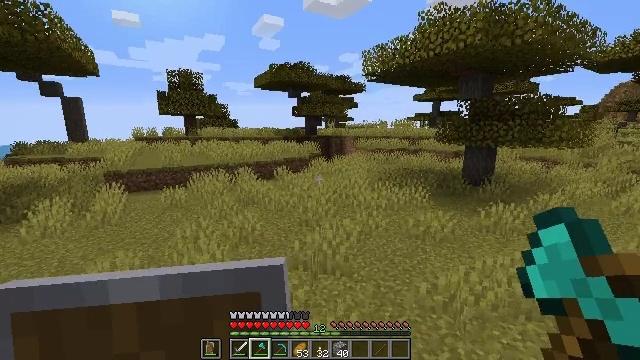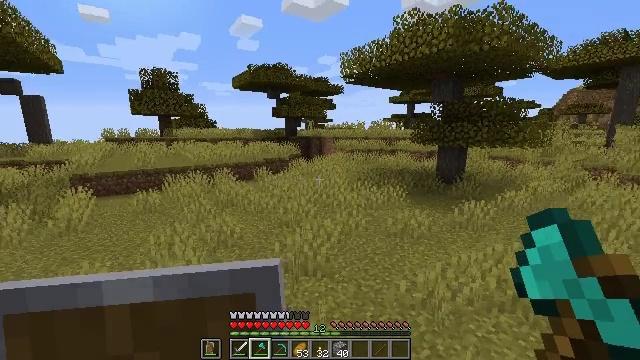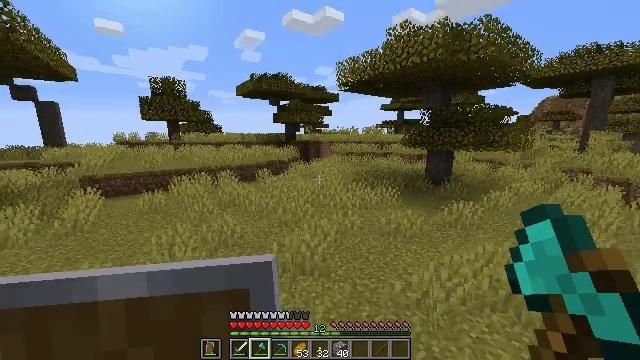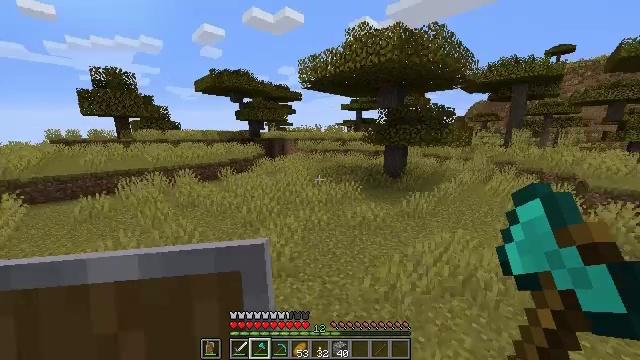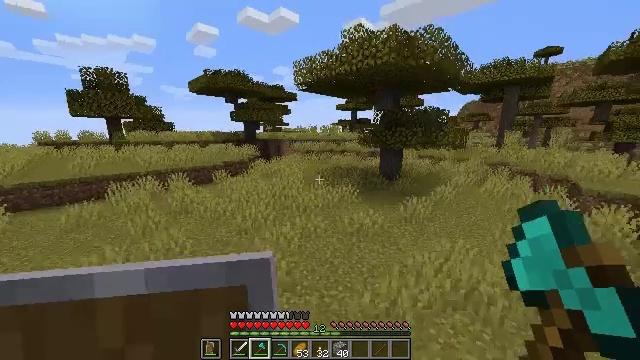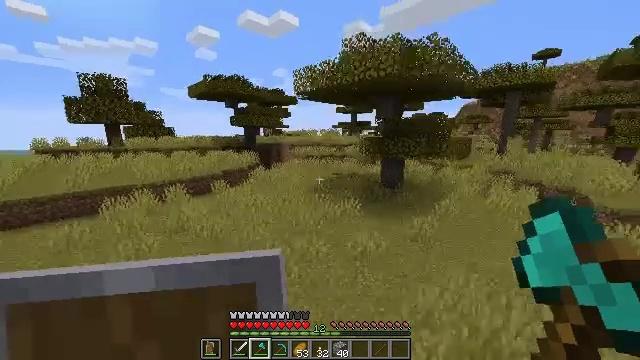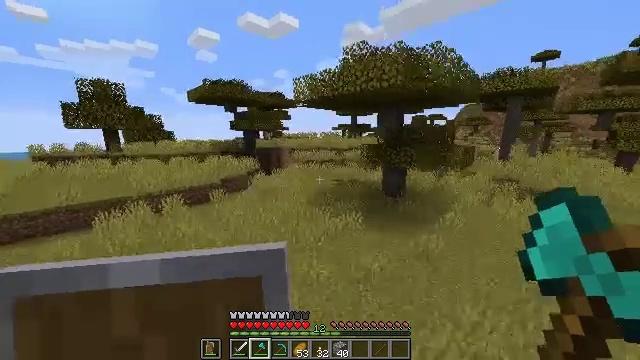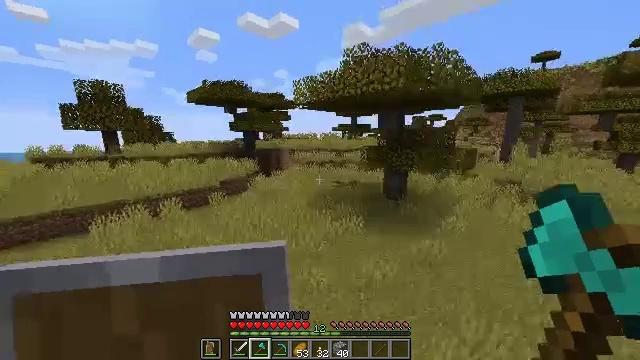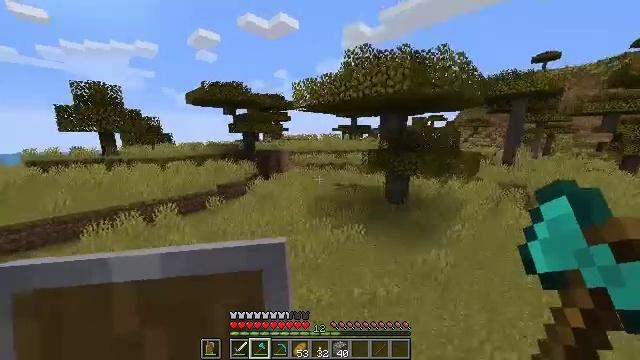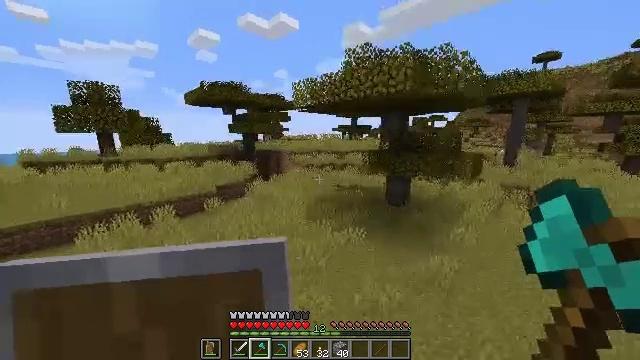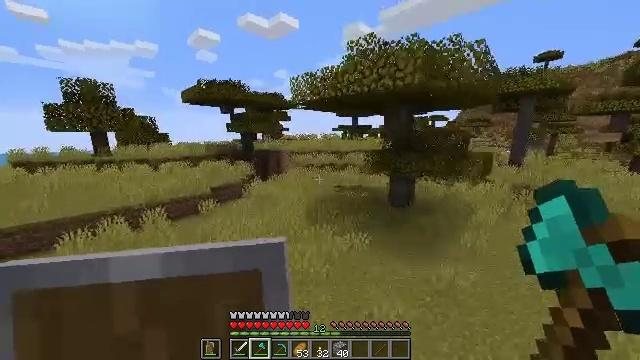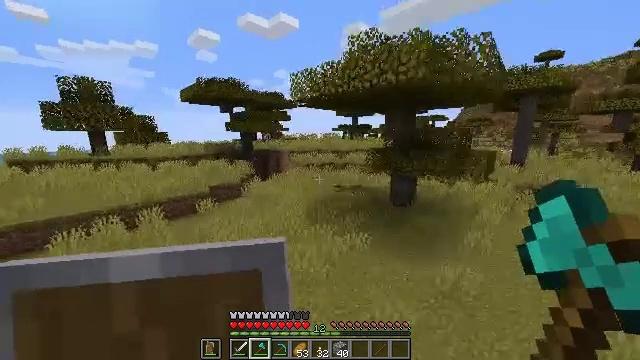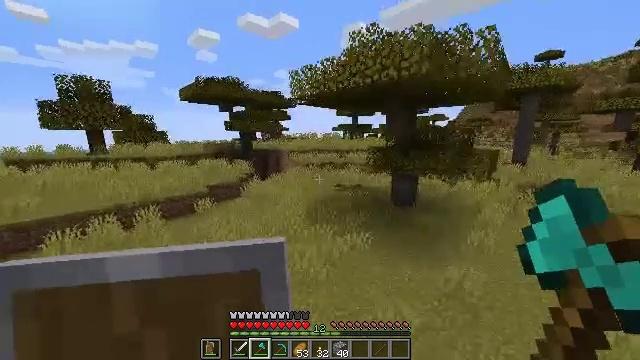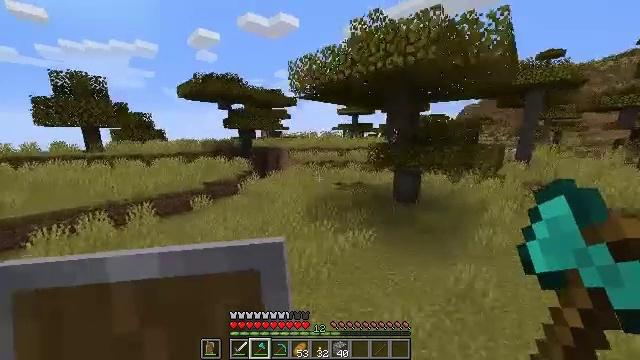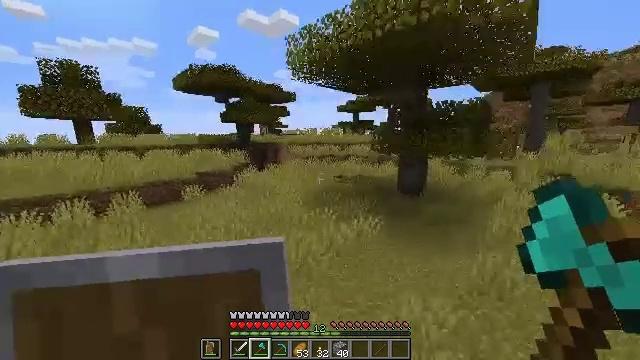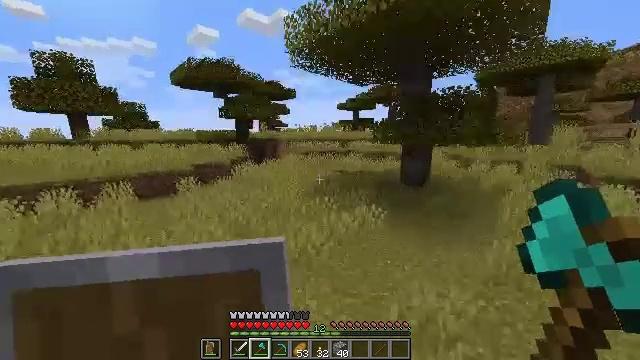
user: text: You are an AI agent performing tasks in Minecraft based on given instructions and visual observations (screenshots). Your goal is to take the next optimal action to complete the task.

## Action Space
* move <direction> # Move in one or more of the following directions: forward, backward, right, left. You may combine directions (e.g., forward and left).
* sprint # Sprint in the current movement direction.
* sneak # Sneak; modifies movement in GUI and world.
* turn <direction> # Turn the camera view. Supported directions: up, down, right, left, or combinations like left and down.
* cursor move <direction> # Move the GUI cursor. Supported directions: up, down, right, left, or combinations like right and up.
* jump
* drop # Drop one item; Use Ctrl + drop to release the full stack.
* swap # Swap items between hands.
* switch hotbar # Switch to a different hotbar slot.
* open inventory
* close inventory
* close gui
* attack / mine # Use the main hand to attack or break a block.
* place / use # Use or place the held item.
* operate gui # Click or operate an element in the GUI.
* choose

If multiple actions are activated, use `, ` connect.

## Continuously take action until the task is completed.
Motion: motion action
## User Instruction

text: Mine acacia log from the tree's trunk.
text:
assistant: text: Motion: move forward, sprint, turn right
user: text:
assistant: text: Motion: move forward, sprint
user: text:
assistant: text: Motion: move forward, sprint, turn right and down
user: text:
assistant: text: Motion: move forward, turn right, jump
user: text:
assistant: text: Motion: move forward, jump
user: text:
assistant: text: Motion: move forward, jump
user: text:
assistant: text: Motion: move forward, jump
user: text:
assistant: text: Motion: move forward, jump
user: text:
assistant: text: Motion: move forward, jump
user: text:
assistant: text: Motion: move forward, jump
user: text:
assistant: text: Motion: move forward, jump
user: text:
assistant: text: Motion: move forward, jump
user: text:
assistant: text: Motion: move forward, jump
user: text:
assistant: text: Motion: move forward, jump
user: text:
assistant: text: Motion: move forward, jump
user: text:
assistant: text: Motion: move forward, jump
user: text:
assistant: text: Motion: move forward, jump
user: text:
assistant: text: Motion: move forward, jump
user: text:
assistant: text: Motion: move forward, jump
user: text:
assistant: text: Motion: move forward, jump
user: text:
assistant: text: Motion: move forward, jump
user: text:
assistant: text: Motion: move forward, jump
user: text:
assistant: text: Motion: move forward, jump
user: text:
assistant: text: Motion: move forward, jump
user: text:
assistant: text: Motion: move forward, jump
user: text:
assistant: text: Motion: move forward, jump
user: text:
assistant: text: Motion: move forward, jump
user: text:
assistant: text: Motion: move forward, jump
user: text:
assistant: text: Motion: move forward, jump
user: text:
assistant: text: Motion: move forward, jump